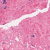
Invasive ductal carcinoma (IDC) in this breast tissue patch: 0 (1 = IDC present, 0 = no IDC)